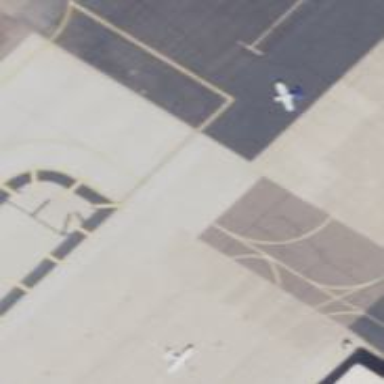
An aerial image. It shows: Image of taxiway at airport.